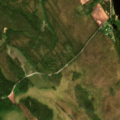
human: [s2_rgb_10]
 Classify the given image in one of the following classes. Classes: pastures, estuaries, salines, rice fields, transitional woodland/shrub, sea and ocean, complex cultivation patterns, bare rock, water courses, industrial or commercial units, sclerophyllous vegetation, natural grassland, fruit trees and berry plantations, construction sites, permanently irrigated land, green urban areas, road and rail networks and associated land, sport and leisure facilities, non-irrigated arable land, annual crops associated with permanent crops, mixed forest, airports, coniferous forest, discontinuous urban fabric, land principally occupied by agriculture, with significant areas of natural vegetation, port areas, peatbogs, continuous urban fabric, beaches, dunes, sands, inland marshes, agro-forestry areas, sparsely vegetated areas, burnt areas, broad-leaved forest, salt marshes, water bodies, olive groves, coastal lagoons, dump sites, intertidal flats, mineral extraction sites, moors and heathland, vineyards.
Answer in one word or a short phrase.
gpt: land principally occupied by agriculture, with significant areas of natural vegetation, coniferous forest, transitional woodland/shrub, peatbogs, water bodies